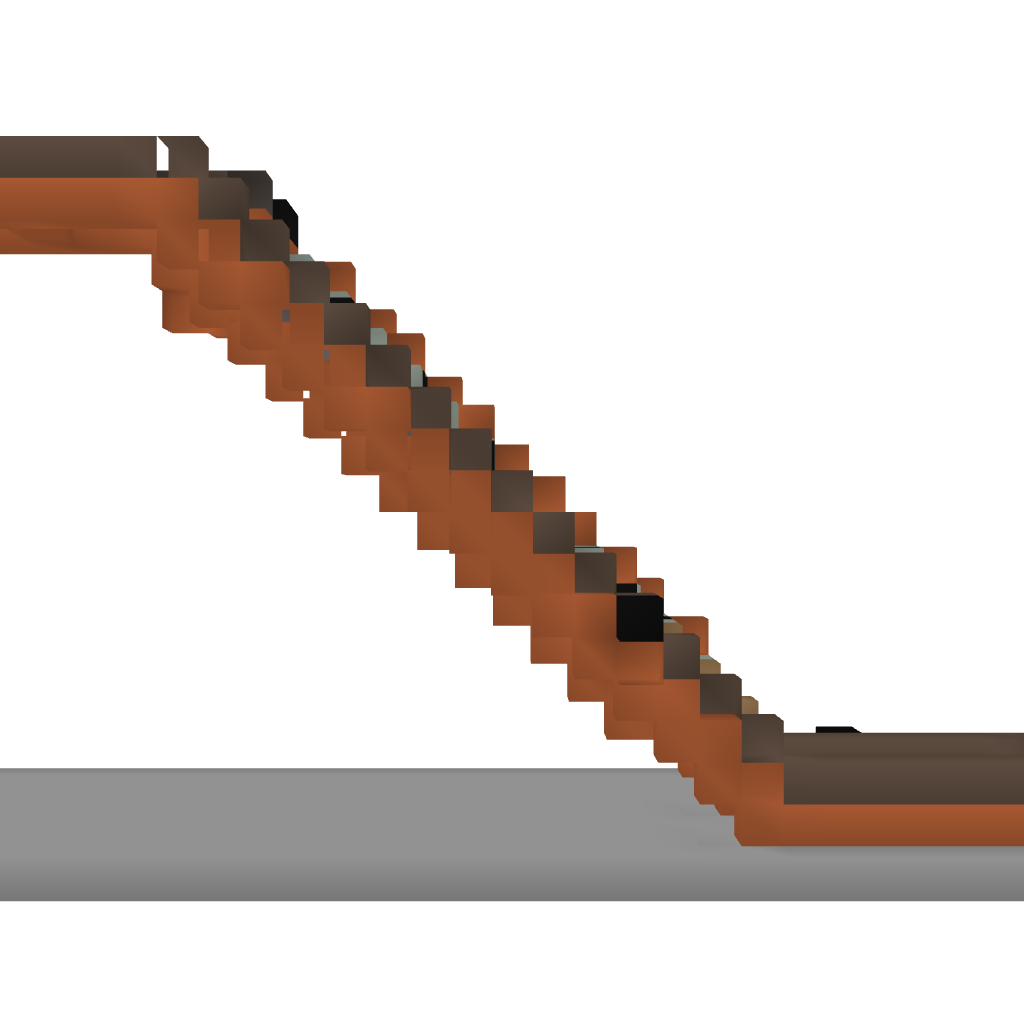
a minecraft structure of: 1.7 piston minecart escalator